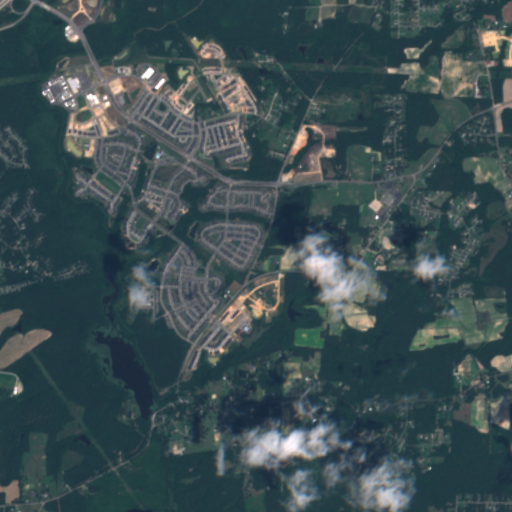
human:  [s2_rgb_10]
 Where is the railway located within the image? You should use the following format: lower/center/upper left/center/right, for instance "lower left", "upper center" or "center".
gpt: The railway is located in the upper left of the image.
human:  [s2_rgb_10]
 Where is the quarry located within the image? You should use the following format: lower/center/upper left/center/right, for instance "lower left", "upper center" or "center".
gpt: There is no quarry in the image.